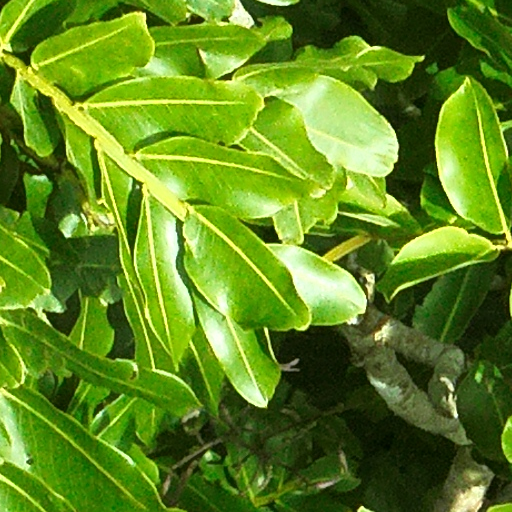
Species: Dipteryx oleifera
GBIF accepted scientific name: Dipteryx oleifera
Crown area (m\u00b2): 422.496